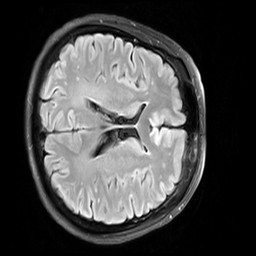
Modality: FLAIR
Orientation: axial
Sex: female
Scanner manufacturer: siemens
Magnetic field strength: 3 T
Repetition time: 10 s
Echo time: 0.09 s